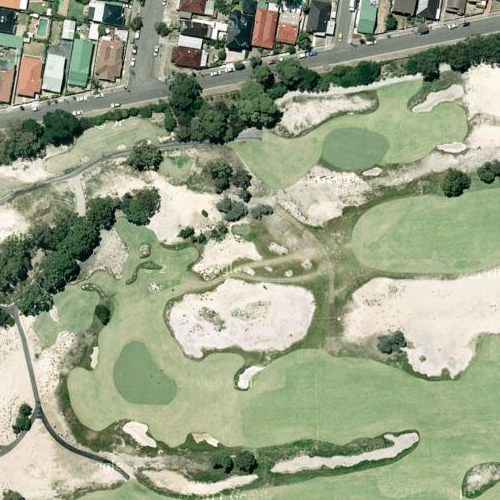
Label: sydney